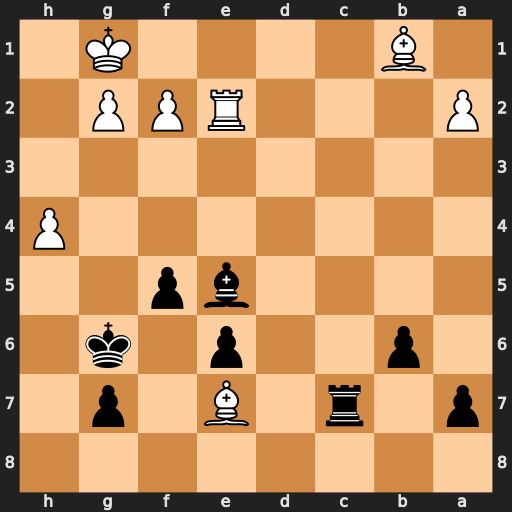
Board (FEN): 8/p1r1B1p1/1p2p1k1/4bp2/7P/8/P3RPP1/1B4K1
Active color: b
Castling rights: -
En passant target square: -
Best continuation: Rc1+ Re1 Rxe1#